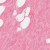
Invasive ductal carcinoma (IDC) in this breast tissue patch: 0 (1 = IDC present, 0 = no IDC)